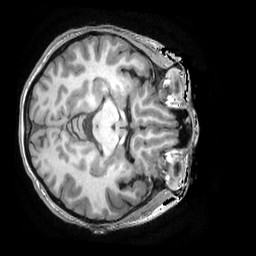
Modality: T1w
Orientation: axial
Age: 25
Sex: female
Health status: healthy
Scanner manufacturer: ge